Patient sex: F
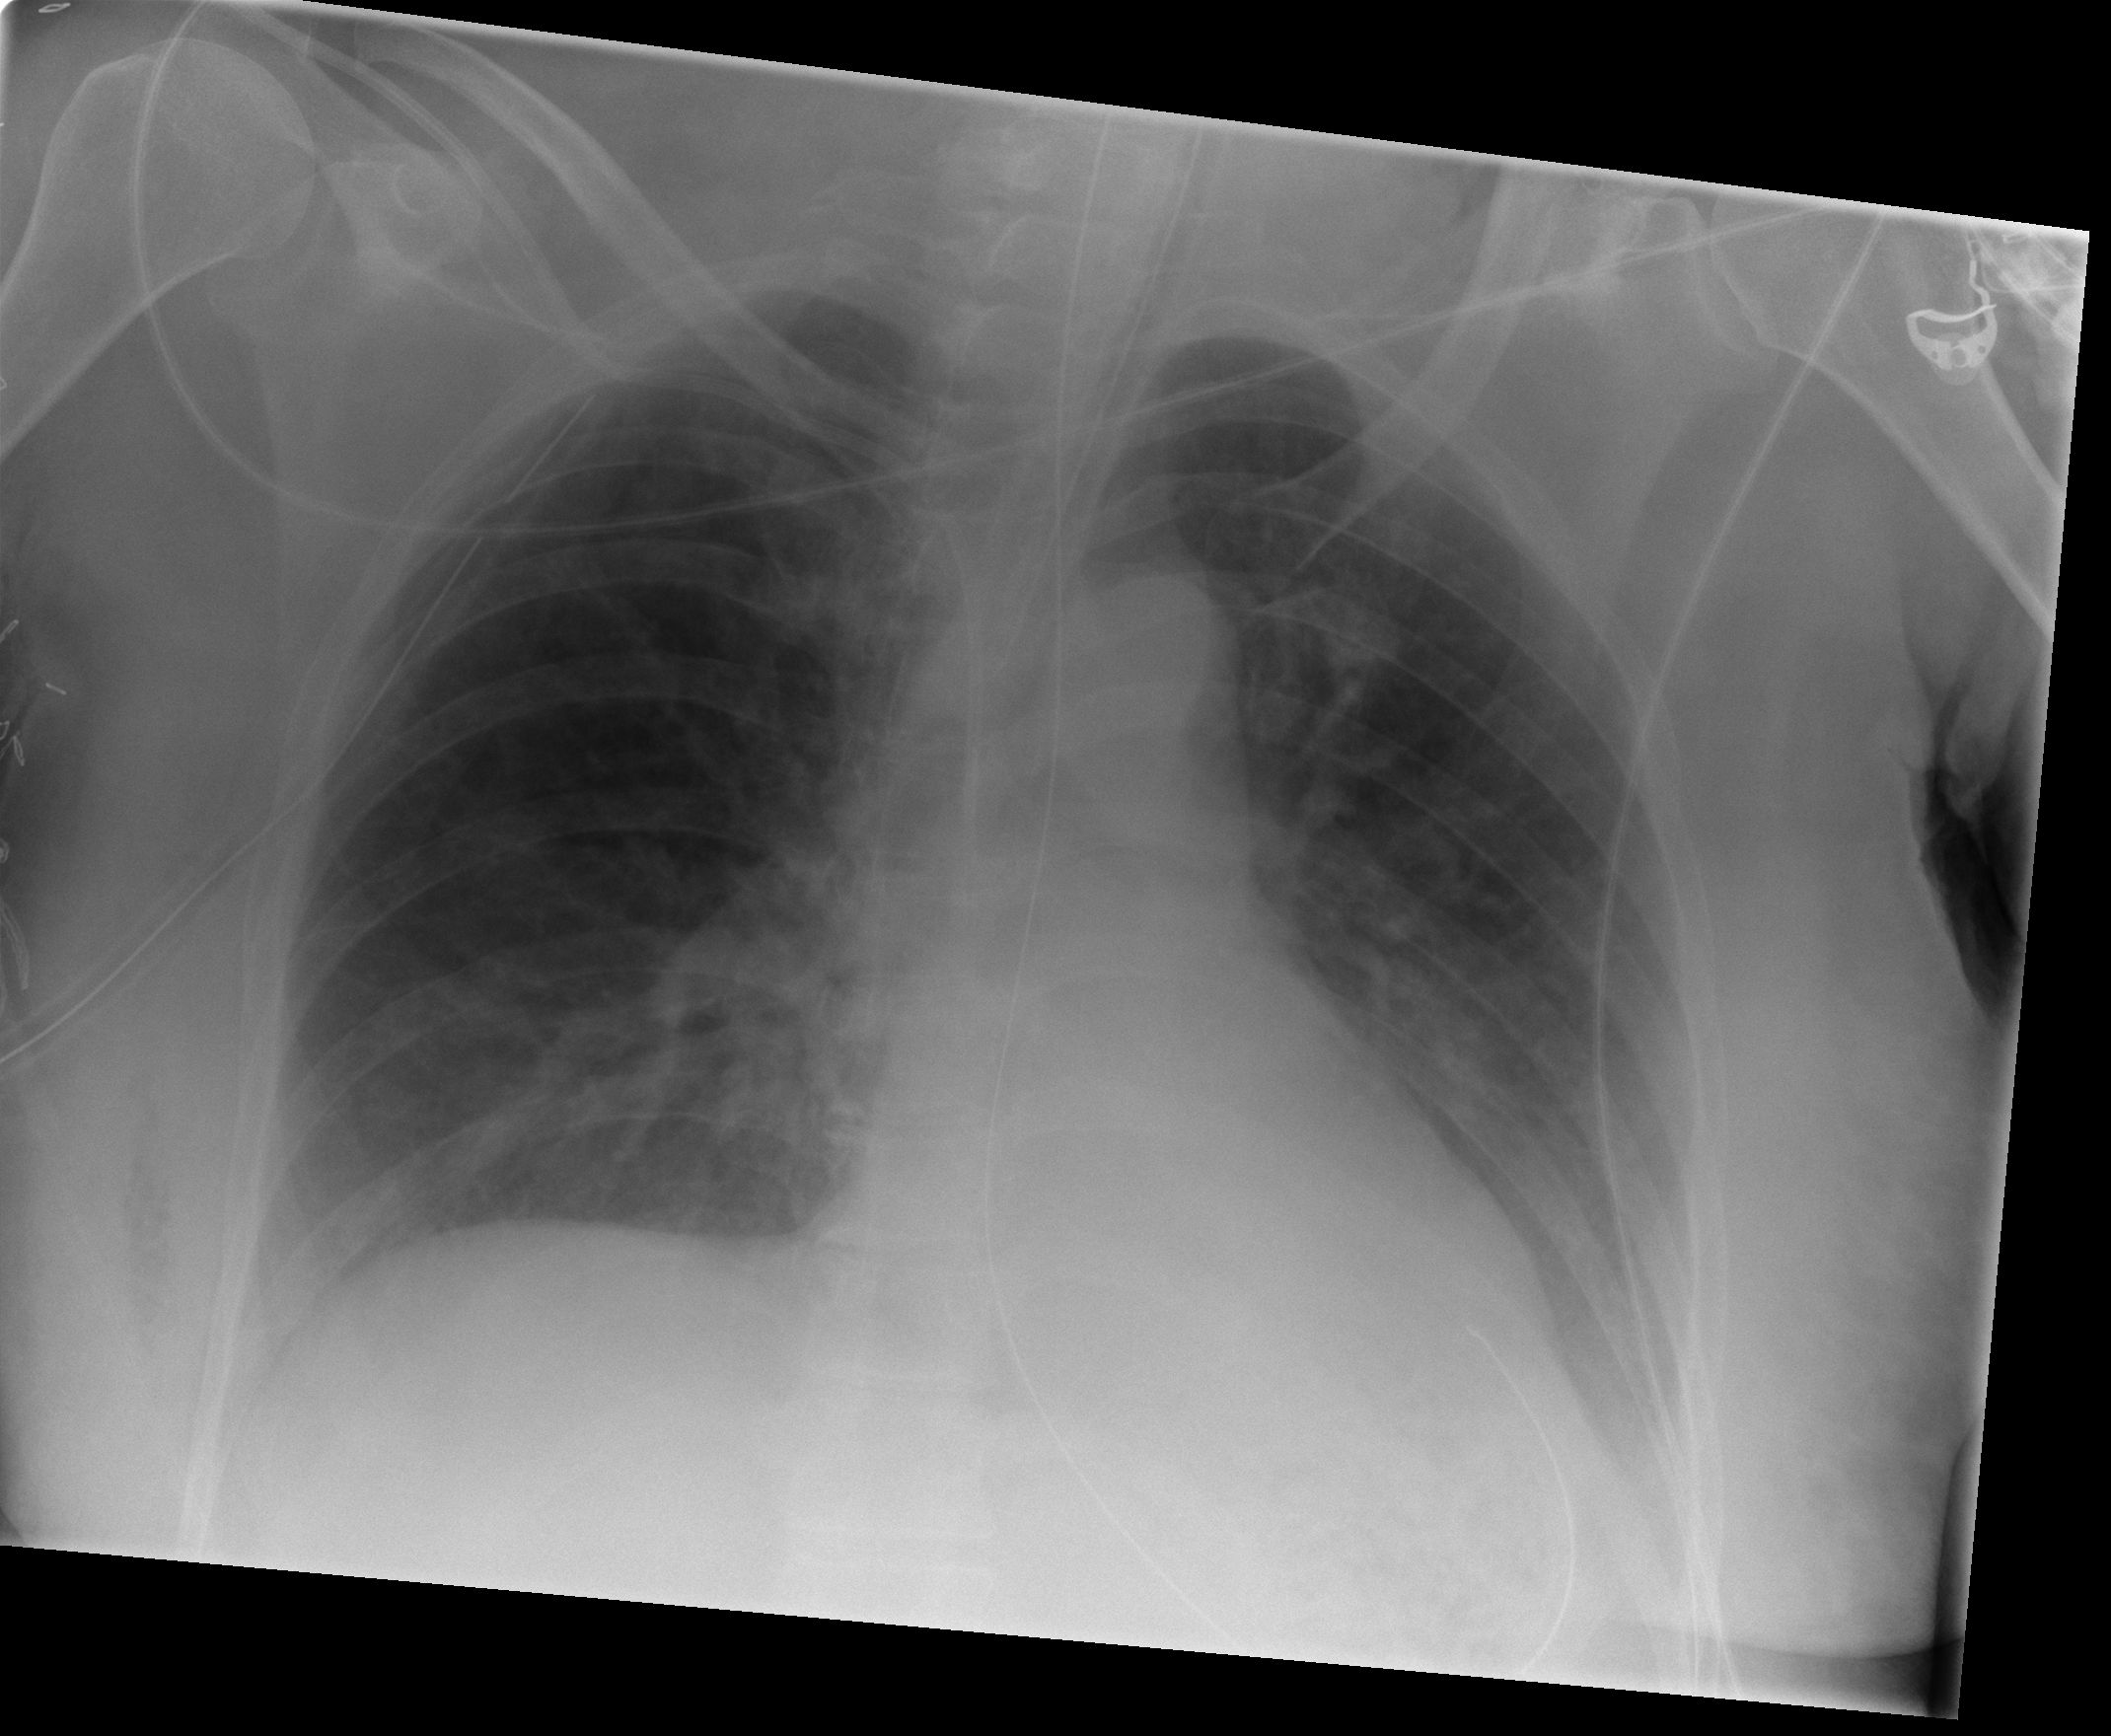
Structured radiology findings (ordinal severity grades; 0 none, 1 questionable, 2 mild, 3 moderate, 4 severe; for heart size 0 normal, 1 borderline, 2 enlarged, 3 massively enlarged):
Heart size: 0
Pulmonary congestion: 2
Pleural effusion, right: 2
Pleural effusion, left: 2
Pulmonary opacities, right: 0
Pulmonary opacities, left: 0
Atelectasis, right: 2
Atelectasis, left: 2